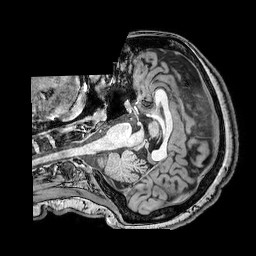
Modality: T1w
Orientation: axial
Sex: female
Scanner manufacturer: philips
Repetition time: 0.008268 s
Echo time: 0.00379 s